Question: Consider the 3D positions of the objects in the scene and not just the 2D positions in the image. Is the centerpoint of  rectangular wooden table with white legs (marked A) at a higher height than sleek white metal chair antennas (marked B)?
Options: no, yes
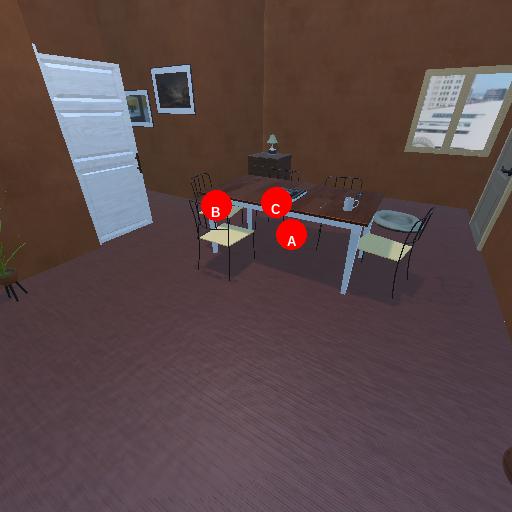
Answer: no